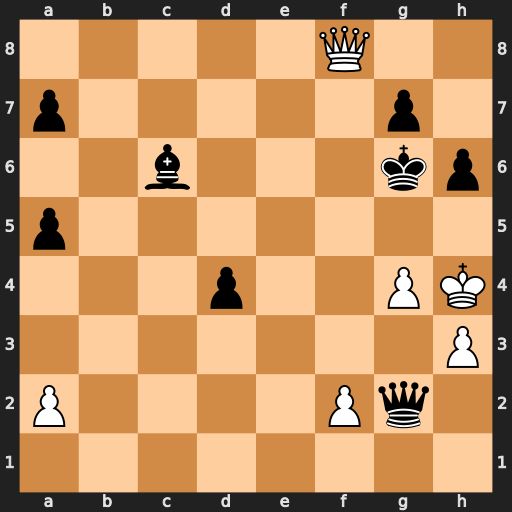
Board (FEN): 5Q2/p5p1/2b3kp/p7/3p2PK/7P/P4Pq1/8
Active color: w
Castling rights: -
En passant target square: -
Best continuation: Qf5#